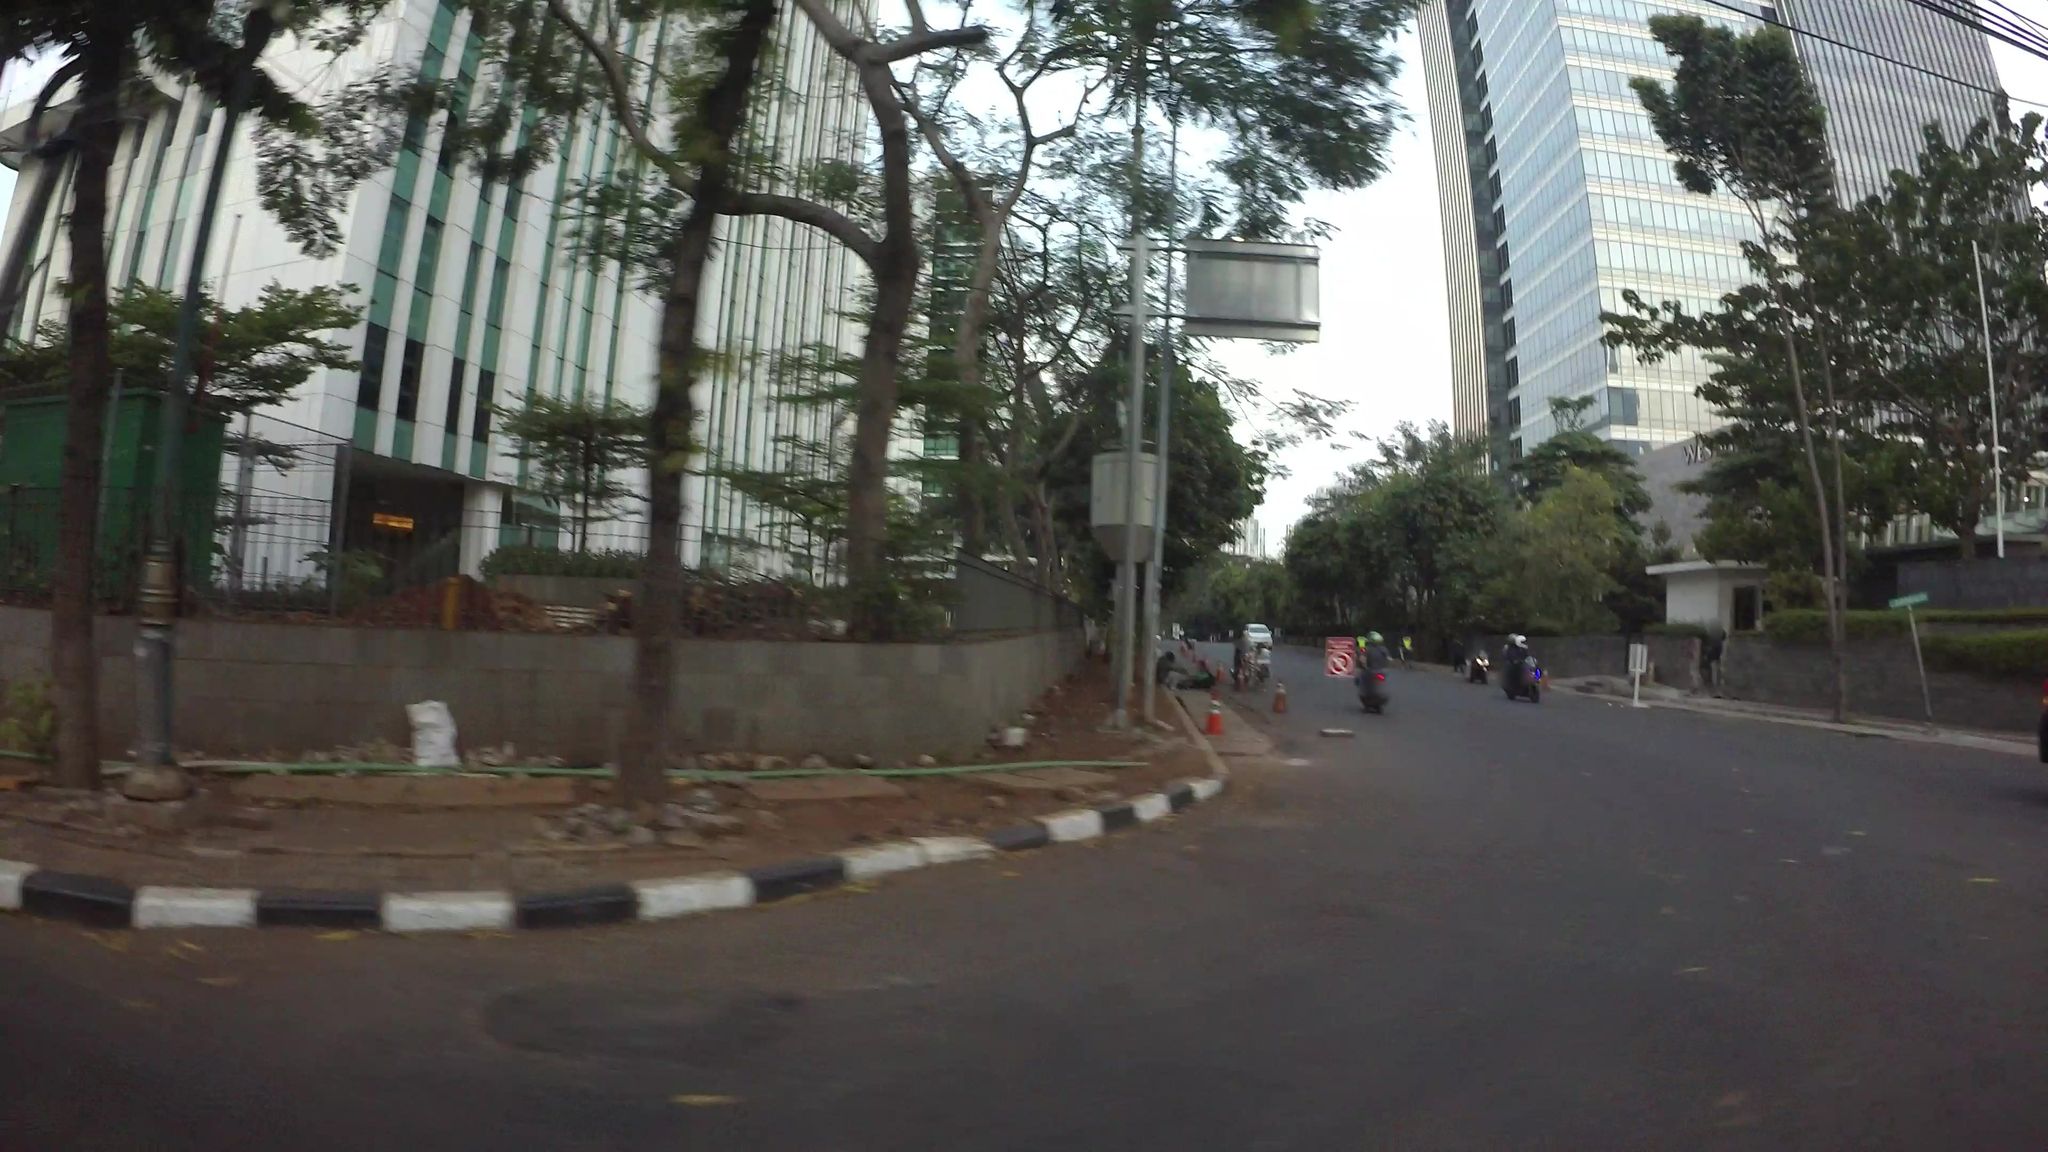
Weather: cloudy
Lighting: day
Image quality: good
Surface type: driving surface
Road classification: primary
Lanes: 2
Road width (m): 7
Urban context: urban centre
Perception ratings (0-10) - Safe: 6.97, Lively: 7.89, Beautiful: 2.52, Boring: 3.48, Depressing: 5.77, Wealthy: 8.12